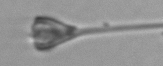
Label: Asterionellopsis_glacialis